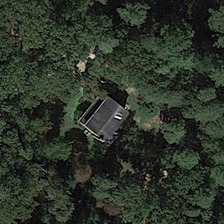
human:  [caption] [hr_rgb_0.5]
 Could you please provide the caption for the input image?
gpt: many green trees are around a building .

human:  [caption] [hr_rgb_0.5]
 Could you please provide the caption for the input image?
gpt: many green trees are around a building .

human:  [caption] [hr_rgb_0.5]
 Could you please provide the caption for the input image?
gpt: many green trees are around a building .

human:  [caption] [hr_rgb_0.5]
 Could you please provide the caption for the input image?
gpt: many green trees are around a building .

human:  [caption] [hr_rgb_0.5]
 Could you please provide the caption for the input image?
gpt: many green trees are around a building .